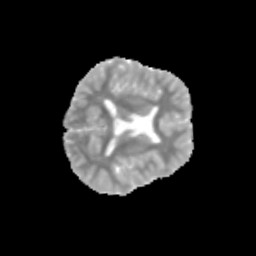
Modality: MD
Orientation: axial
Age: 11
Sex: male
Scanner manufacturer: siemens
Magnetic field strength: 3 T
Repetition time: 3.8 s
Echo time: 0.07 s